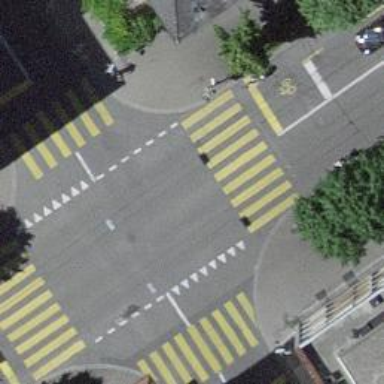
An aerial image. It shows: Road crossing with traffic signals.